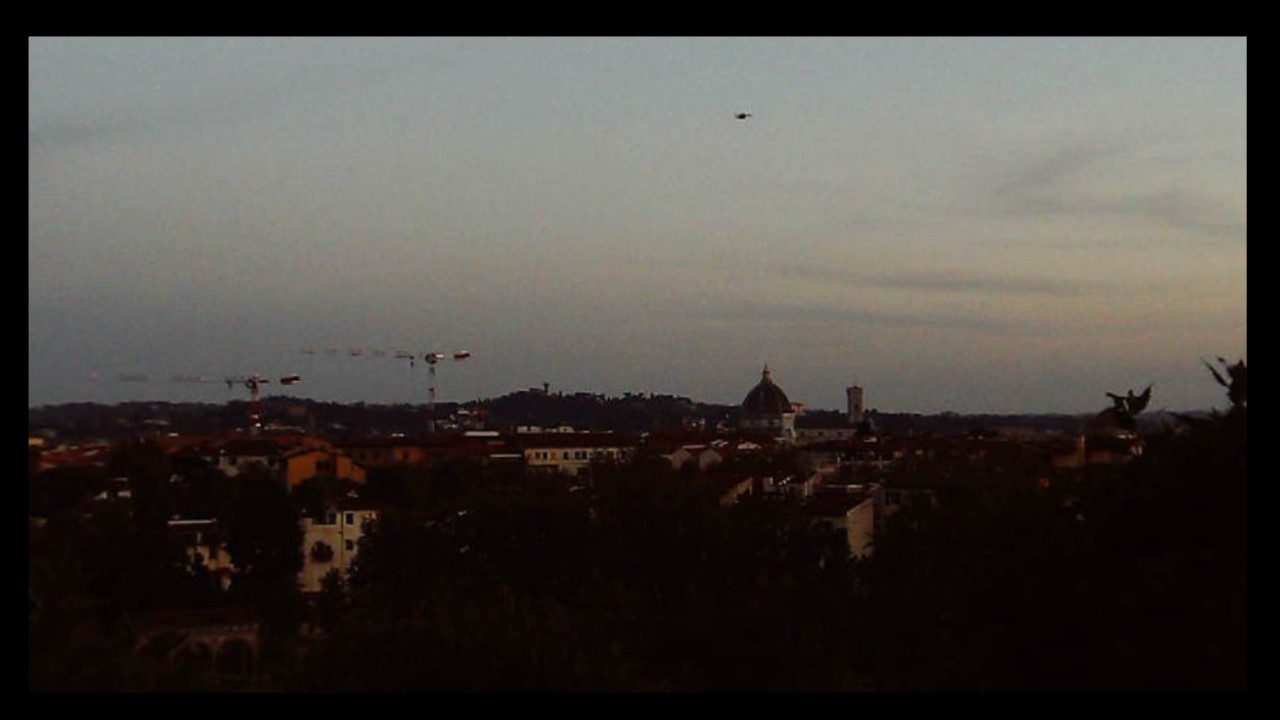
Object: DJI Mini 3